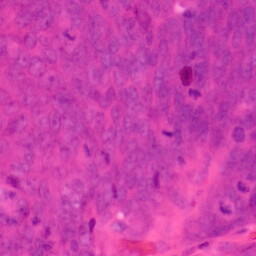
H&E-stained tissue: Colon